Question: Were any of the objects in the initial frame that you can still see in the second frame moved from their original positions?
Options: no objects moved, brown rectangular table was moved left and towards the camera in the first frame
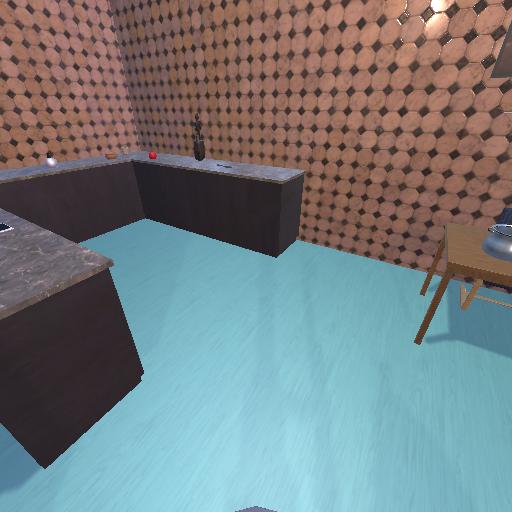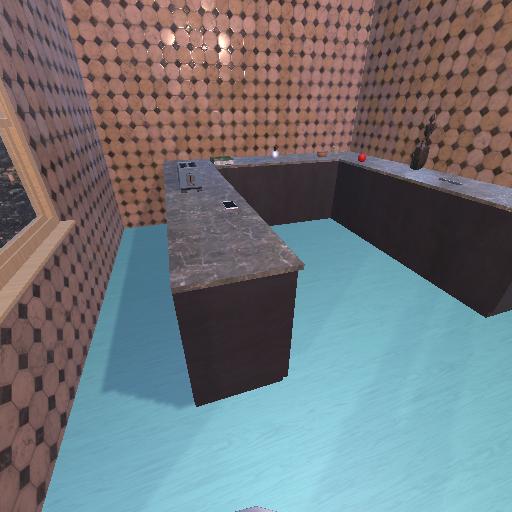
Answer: no objects moved